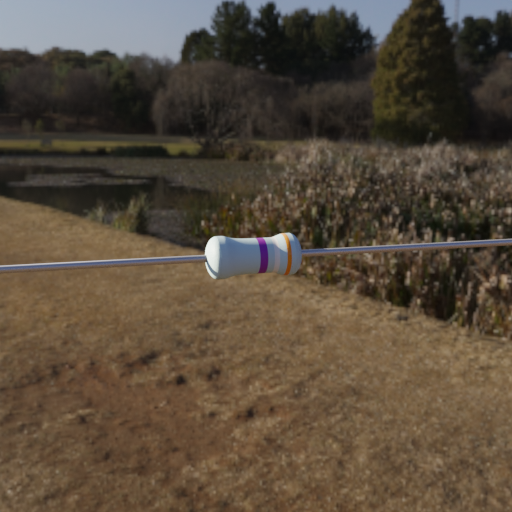
Resistor colour bands (in order): violet, white, orange